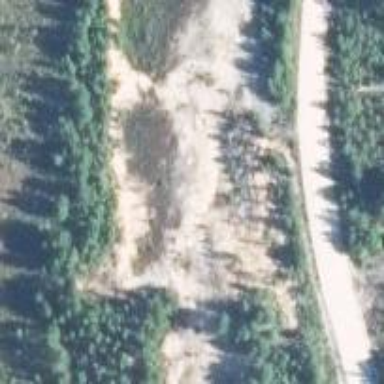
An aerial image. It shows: Quarry area rich in gravel resources.